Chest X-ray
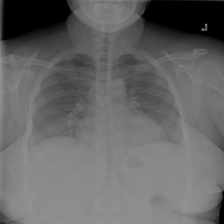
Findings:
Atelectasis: negative
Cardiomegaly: negative
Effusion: negative
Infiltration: negative
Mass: negative
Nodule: negative
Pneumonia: negative
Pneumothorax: negative
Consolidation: negative
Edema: negative
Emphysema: negative
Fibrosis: negative
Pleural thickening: negative
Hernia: negative